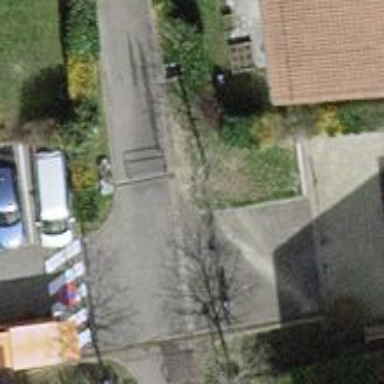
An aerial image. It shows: Bollard.